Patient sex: F
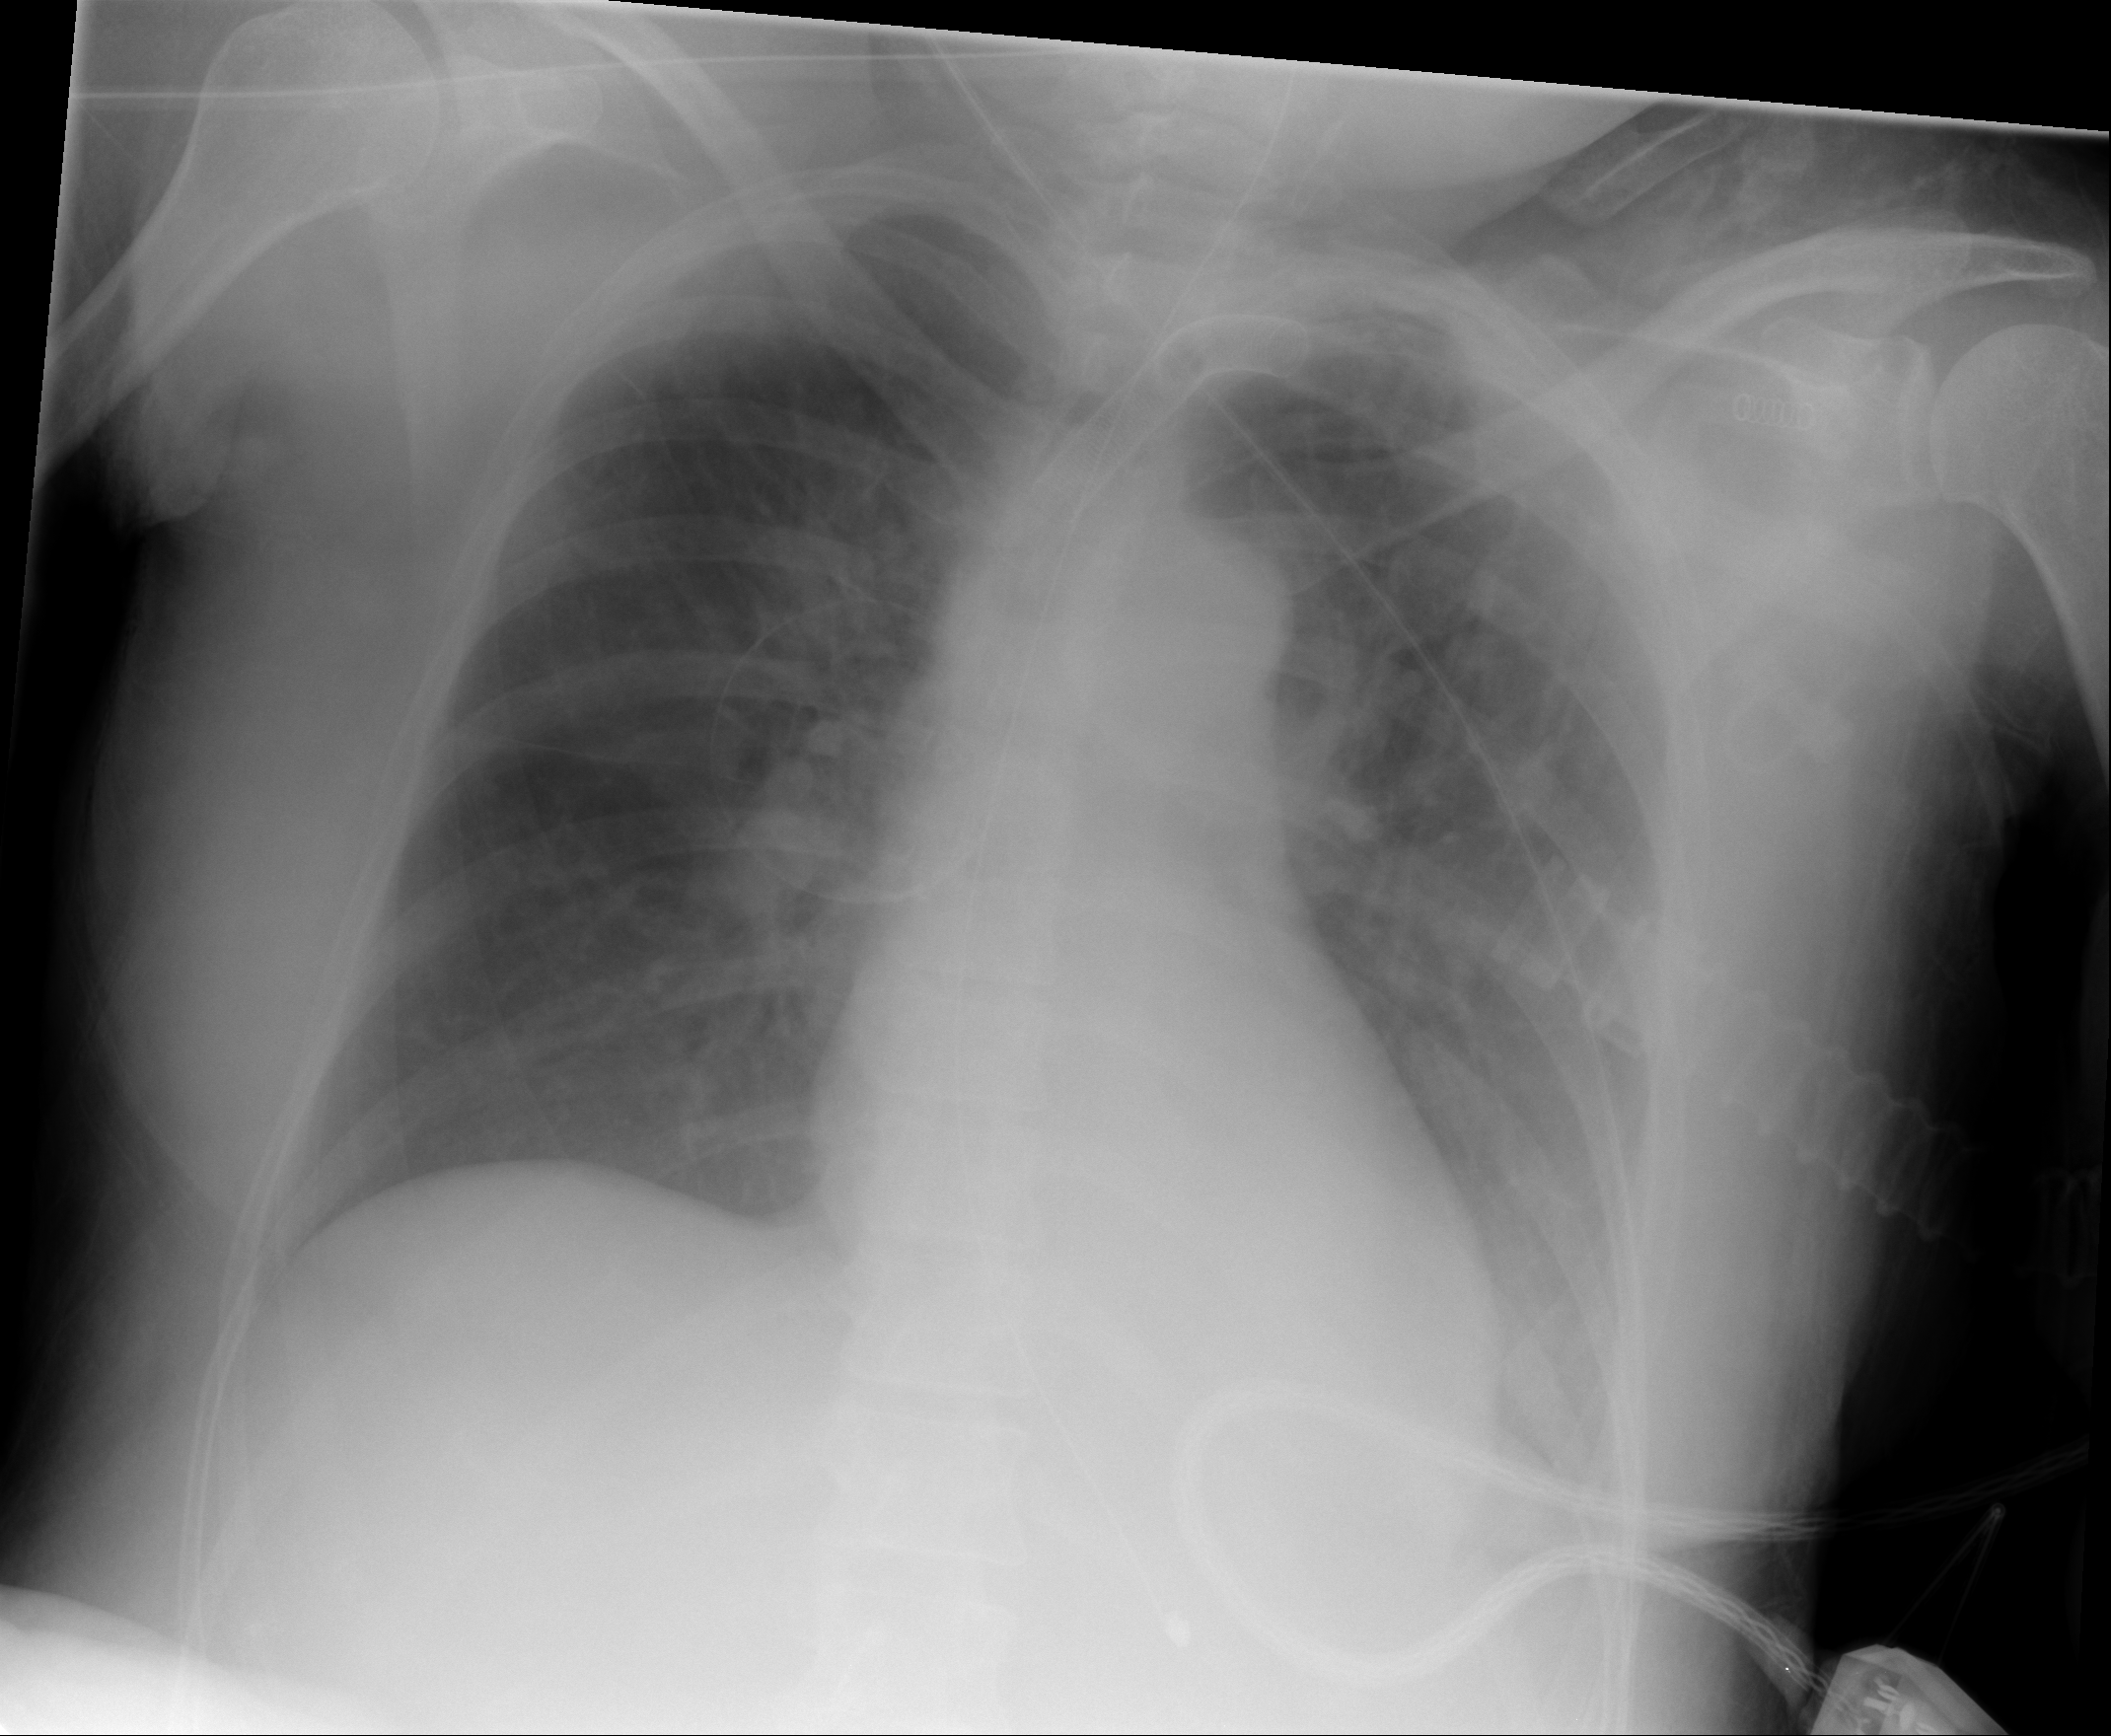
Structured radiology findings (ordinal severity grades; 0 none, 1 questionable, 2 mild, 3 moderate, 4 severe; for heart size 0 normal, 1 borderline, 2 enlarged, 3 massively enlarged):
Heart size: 0
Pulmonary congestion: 2
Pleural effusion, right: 0
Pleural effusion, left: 2
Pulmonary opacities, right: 2
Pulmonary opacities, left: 2
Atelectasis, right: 0
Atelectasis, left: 0